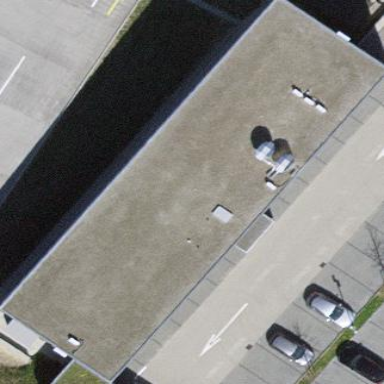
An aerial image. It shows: Industrial building.